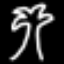
Label: palm tree